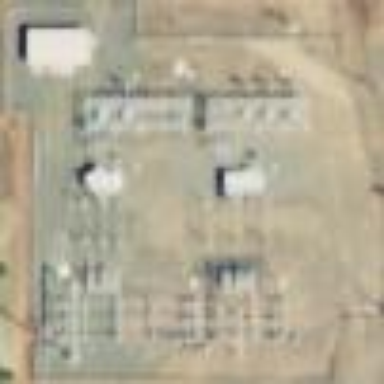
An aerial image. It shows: Outdoor substation for power distribution.